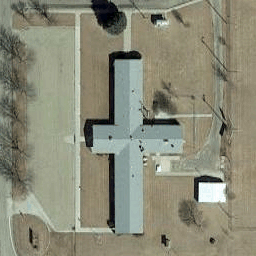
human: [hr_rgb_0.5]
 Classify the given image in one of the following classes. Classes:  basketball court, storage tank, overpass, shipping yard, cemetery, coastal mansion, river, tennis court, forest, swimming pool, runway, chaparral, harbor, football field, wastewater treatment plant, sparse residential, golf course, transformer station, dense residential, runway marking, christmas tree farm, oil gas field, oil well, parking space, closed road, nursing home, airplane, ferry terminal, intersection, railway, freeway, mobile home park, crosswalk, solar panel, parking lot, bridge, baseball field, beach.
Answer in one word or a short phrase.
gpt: nursing home